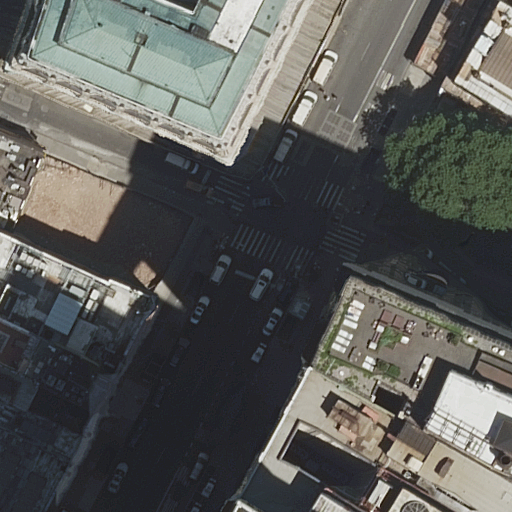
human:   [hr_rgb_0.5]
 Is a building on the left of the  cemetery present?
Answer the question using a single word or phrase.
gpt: yes

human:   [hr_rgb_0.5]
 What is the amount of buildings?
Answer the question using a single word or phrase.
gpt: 8

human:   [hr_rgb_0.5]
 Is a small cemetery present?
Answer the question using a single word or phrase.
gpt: no

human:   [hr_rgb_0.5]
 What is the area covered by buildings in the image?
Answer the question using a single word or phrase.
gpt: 4655m2

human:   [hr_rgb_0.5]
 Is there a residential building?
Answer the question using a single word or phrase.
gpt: yes

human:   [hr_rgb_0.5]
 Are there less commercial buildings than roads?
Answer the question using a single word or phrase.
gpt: yes

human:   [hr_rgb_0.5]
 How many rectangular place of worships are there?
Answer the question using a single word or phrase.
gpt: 0

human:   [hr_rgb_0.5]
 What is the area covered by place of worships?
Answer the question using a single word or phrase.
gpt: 1145m2

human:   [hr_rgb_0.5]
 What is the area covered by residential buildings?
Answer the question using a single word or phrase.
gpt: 3509m2

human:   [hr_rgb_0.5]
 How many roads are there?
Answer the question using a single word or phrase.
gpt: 11

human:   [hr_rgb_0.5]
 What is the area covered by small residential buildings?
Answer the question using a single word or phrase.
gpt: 0m2

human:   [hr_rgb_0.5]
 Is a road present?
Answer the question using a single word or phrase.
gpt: yes

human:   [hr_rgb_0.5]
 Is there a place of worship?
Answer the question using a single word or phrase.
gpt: yes

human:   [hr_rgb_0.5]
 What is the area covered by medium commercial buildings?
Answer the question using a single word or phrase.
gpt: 0m2

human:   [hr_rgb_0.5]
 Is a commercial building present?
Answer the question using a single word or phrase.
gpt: no

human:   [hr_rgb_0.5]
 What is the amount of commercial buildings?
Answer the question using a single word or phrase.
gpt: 0

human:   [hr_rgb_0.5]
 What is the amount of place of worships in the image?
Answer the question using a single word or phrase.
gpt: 1

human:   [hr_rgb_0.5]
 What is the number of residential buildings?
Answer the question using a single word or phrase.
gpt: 7

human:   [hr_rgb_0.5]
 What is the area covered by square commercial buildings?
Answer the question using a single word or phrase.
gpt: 0m2

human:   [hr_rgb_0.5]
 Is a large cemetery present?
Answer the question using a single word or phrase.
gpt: yes

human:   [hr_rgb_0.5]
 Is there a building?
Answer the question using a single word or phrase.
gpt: yes

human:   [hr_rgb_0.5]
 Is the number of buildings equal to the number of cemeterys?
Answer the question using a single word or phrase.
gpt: no

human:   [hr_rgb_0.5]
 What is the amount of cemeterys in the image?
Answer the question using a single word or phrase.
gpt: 1

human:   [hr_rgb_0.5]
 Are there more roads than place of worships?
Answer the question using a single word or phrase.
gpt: yes

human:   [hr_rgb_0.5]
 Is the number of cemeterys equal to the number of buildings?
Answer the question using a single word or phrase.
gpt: no

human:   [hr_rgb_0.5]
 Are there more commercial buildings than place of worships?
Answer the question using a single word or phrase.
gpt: no

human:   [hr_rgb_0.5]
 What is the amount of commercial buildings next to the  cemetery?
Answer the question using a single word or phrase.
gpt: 0

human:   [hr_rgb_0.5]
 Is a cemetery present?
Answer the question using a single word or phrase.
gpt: yes

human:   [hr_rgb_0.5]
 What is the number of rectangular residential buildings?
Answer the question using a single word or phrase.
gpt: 5

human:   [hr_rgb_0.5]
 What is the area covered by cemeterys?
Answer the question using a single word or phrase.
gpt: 553m2

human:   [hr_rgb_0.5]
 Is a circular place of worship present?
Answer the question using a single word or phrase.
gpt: no

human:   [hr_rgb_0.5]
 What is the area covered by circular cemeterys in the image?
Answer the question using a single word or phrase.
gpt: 0m2

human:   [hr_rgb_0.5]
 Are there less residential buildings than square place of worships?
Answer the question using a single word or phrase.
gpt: no

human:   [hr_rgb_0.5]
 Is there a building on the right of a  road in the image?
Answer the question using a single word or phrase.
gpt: yes

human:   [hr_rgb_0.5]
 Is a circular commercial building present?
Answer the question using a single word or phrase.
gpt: no

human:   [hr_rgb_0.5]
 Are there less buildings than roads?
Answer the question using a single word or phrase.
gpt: yes

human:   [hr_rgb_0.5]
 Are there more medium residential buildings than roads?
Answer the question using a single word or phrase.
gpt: no

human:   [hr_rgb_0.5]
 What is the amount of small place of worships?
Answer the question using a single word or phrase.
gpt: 0

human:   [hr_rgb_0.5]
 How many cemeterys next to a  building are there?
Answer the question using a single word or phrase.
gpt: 1

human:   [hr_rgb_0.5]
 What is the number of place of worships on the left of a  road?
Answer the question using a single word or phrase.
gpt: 0

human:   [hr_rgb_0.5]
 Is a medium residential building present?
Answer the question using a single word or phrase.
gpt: yes

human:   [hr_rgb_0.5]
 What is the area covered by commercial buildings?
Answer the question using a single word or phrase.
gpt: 0m2

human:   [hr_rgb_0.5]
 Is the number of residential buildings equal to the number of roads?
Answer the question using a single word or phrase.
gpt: no

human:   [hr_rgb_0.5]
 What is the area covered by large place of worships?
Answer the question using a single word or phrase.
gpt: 1145m2

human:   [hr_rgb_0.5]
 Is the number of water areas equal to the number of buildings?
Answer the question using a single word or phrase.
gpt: no

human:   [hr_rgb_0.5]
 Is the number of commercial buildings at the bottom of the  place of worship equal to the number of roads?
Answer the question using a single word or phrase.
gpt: no

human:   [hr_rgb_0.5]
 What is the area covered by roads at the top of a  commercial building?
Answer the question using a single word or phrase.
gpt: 0m2

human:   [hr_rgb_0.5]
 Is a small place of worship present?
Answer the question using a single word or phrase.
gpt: no

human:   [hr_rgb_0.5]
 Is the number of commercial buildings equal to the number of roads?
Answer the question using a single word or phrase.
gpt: no

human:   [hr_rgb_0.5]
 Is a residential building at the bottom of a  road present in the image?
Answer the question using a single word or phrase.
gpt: yes

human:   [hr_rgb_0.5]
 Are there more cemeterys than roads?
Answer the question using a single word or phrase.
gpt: no

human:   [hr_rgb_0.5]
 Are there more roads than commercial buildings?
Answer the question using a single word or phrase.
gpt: yes

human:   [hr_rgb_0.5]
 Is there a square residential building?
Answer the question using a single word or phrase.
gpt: no

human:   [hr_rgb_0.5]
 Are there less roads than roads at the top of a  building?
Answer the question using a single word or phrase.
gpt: no

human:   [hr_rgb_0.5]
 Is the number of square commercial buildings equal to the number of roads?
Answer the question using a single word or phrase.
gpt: no

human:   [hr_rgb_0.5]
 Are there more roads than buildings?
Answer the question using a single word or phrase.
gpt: yes

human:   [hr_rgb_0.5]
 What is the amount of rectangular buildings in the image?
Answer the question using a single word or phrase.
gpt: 5

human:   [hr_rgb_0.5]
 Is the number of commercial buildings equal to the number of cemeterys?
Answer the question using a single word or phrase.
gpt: no

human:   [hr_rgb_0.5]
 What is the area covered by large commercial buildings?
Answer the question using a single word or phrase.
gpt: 0m2

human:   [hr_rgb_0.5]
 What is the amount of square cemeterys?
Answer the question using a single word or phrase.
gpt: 0

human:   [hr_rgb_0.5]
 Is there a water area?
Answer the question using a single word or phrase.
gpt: no

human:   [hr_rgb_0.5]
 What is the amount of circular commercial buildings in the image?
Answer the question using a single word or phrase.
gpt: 0

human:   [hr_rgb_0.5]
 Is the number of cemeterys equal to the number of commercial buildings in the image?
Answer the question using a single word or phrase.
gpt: no

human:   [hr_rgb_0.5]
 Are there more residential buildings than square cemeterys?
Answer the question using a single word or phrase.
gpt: yes